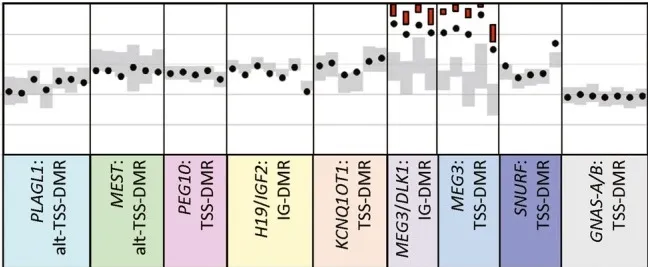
Representative molecular findings. (A) Array CGH and SNP array analyses for chromosome 14. The upper two panels show array CGH findings. The vertical axis shows log2 signal ratios, and the signals around +0.5, +-0, and -1.0 indicate duplicated, normal, and deleted segments, respectively. A region with >=three consecutive dots that are present in increased or decreased log2 signal ratios is regarded as a copy number variant, and there is no such a region in this patient as well as in a control subject. The lower two panels show the SNP array findings. Most SNPs are present in a homozygous status (+1.0 or -1.0), and a small number of SNPs are apparently present in a heterozygous status (+-0) in this patient, whereas examined SNPs are present in both homozygous and heterozygous conditions in the control subject.
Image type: radiology (ct)